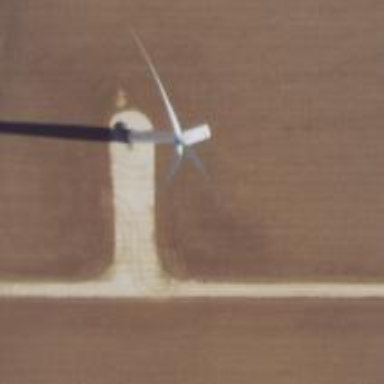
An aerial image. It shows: Wind turbine generator that utilizes wind as its source for generating electricity. It is of the horizontal axis type.